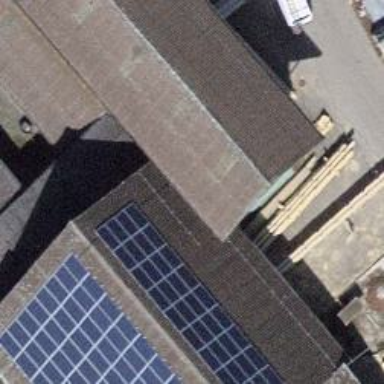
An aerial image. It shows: Solar power generator using photovoltaic panels.